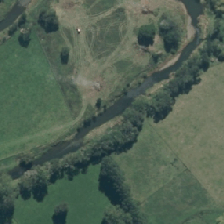
Land cover: deciduous_hardwood